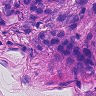
Metastatic tissue present: yes